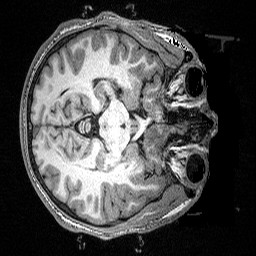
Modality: T1w
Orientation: axial
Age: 27
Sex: male
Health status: healthy
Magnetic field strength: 3 T
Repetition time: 2.53 s
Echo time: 0.00331 s